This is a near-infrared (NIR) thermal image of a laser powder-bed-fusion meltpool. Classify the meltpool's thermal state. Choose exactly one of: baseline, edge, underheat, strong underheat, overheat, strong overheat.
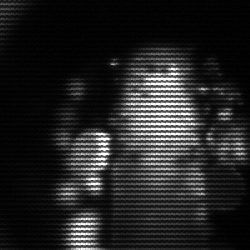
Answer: strong underheat